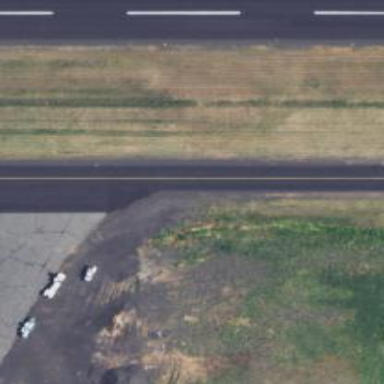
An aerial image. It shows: Image of taxiway at airport.